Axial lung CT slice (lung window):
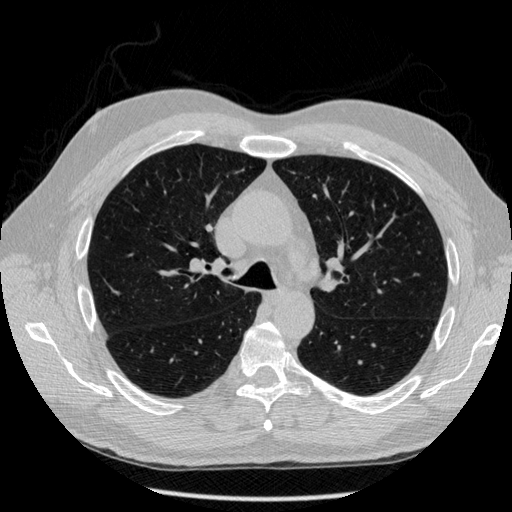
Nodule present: no